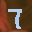
Label: 7